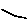
Label: line